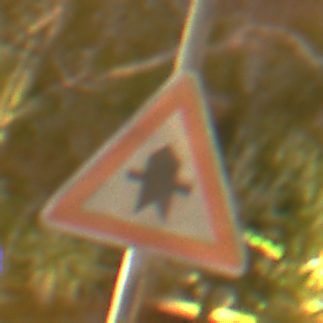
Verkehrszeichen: Vorfahrt
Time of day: Night
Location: Outdoor (Suburban)
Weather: Clear
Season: NotSpecified
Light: Artificial